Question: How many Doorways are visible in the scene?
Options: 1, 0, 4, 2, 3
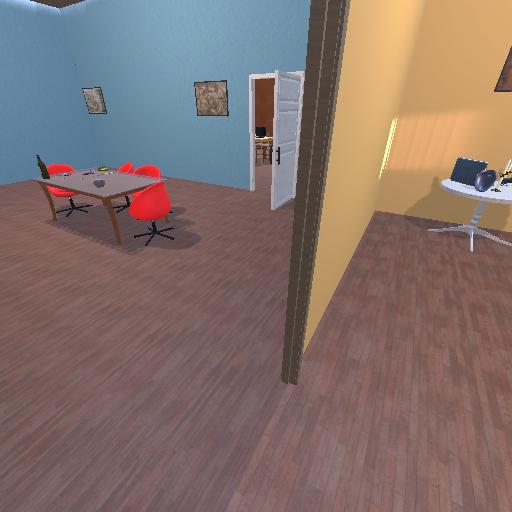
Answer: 1